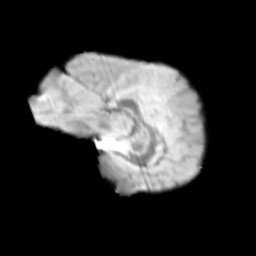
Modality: T2w
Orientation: sagittal
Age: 9
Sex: female
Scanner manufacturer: siemens
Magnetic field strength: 3 T
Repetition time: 3.8 s
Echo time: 0.07 s